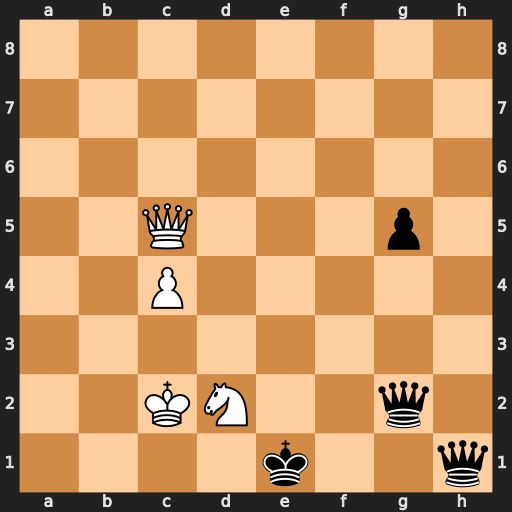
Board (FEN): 8/8/8/2Q3p1/2P5/8/2KN2q1/4k2q
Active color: w
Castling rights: -
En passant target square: -
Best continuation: Qe3+ Qe2 Qg3+ Qf2 Qe5+